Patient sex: M
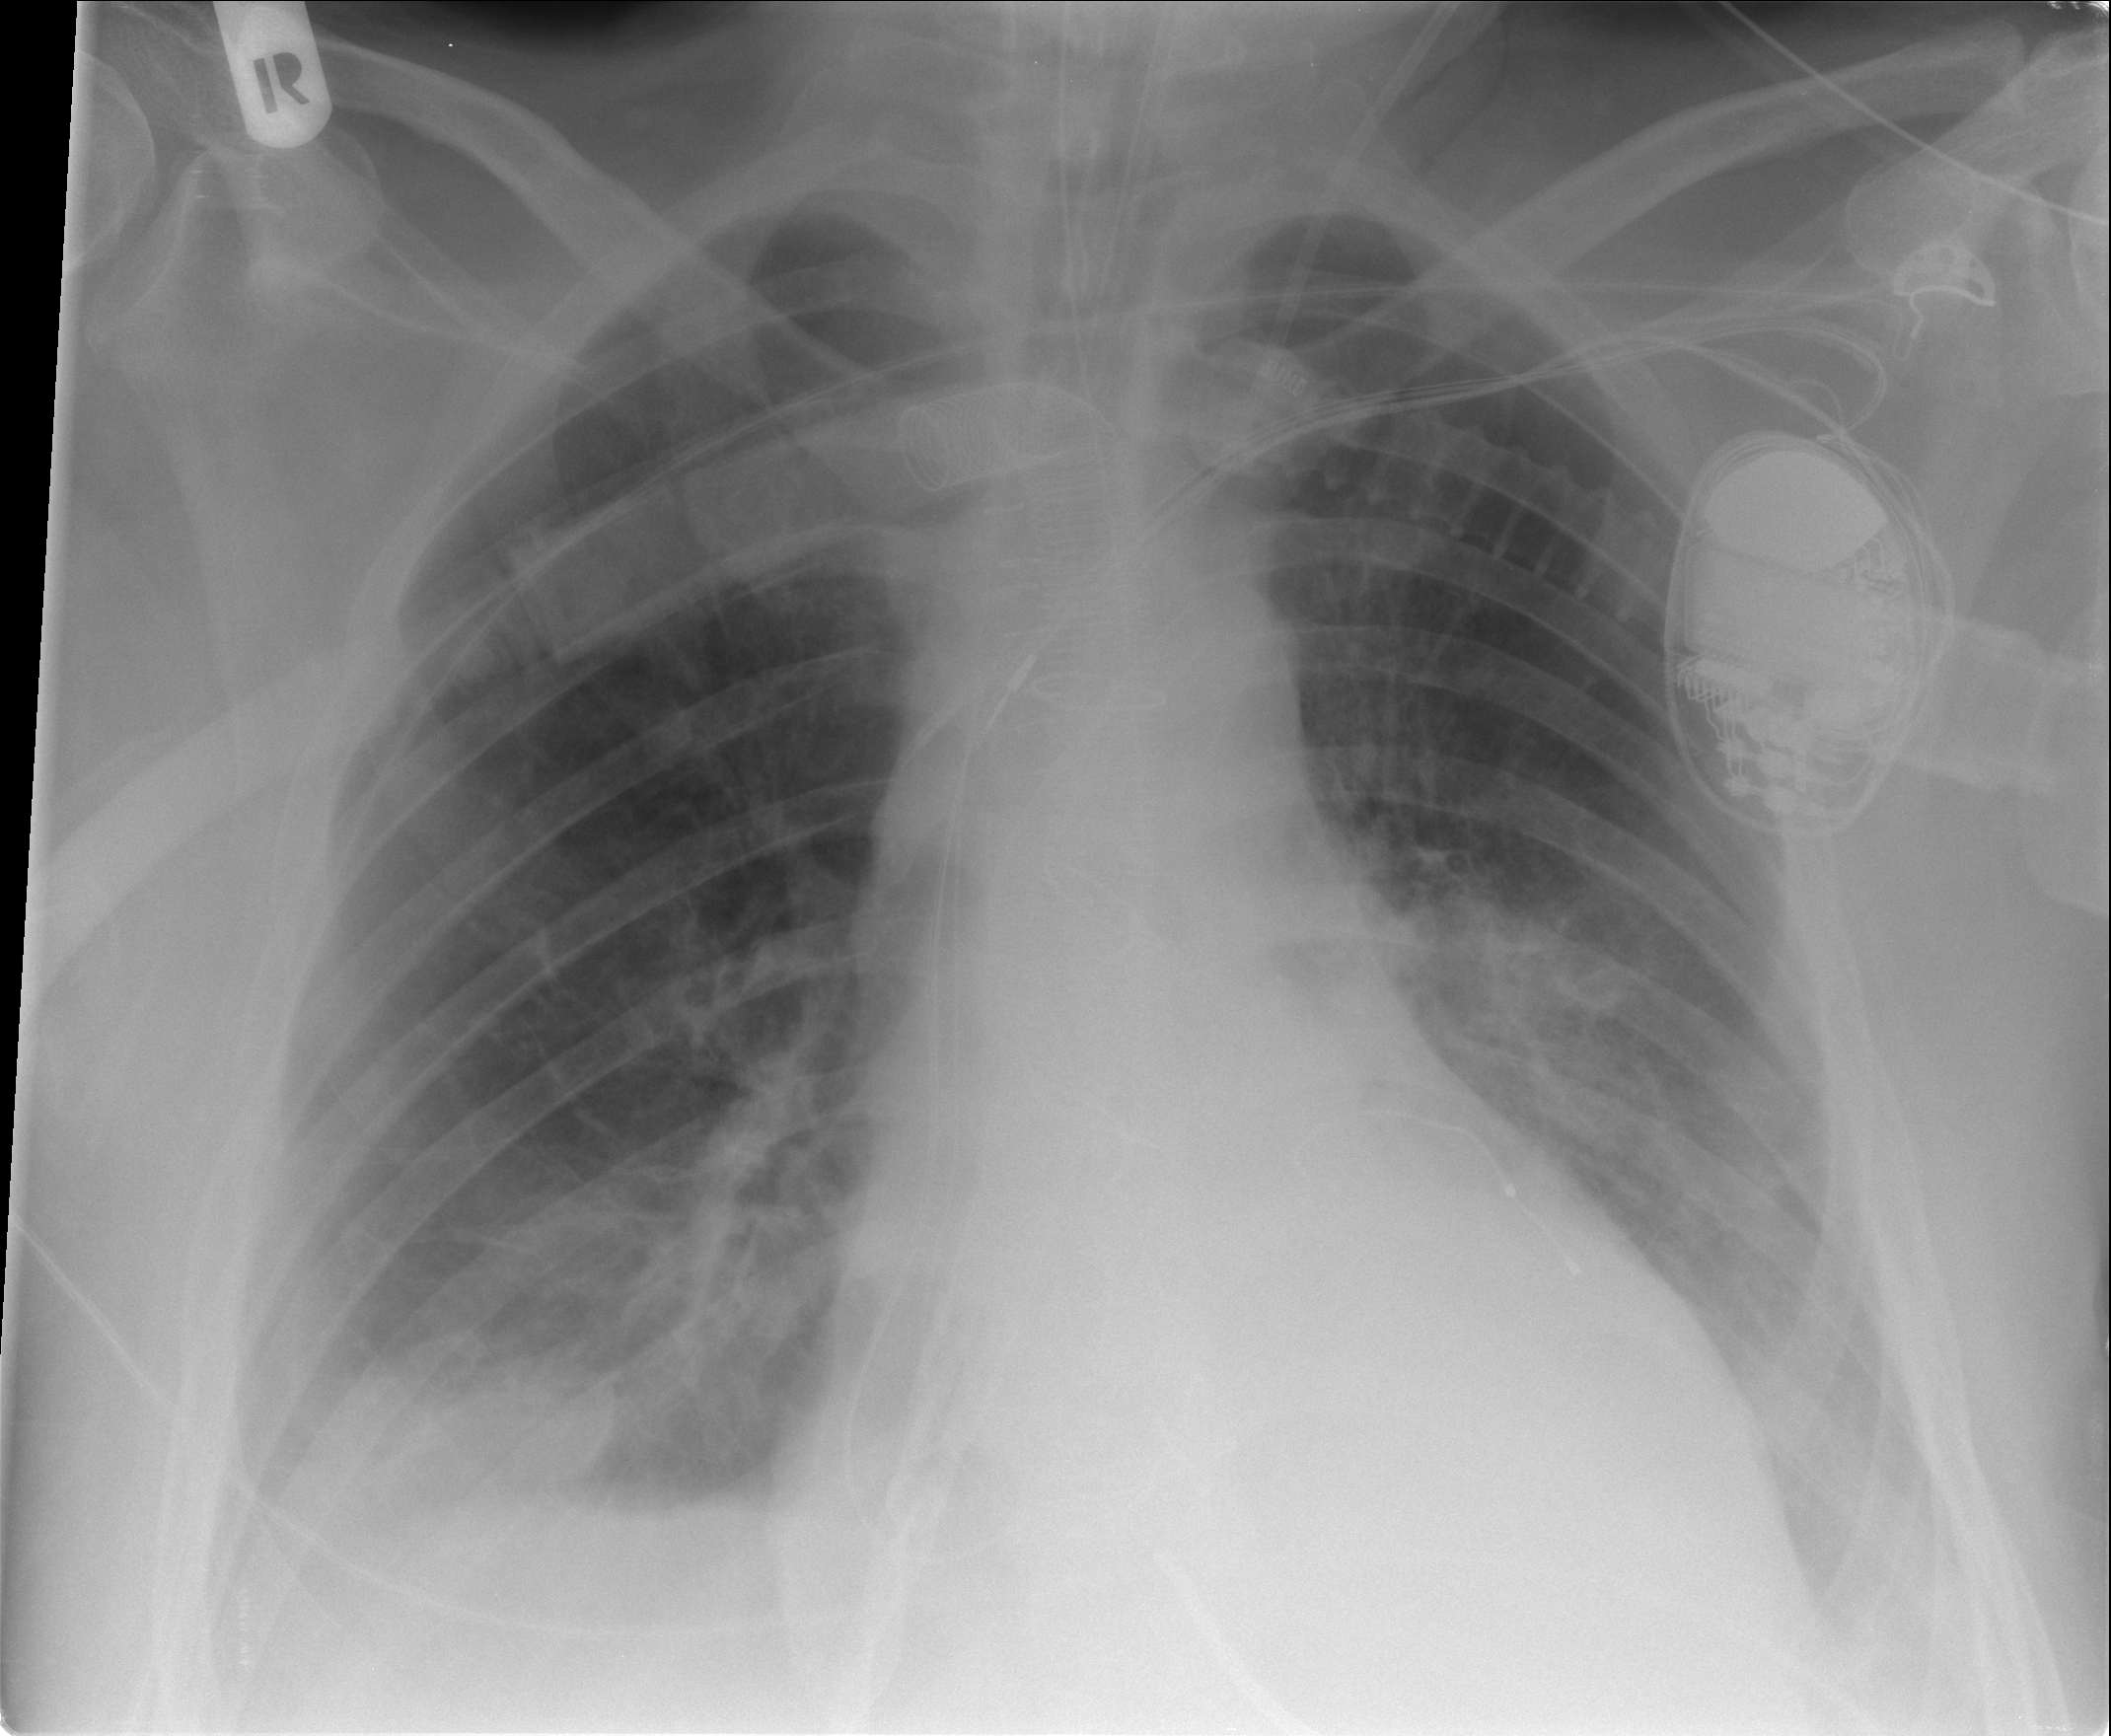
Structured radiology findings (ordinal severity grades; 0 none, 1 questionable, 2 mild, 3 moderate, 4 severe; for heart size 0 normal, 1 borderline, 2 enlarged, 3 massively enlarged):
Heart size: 3
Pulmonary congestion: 1
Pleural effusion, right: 2
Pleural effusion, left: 2
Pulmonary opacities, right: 2
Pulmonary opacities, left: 2
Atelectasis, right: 2
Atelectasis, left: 2